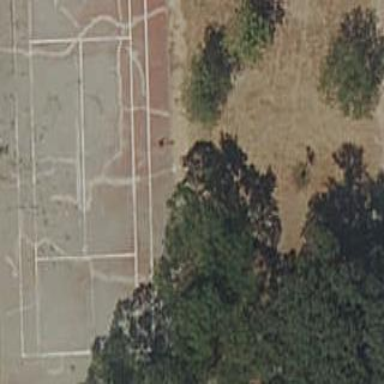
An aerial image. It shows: Asphalt tennis court.